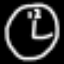
Label: clock